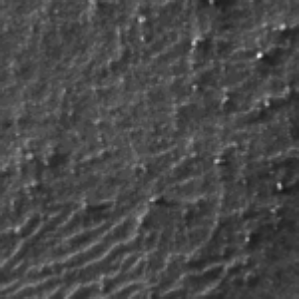
Label: frost